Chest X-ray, AP view. Patient: 56 years old, sex M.
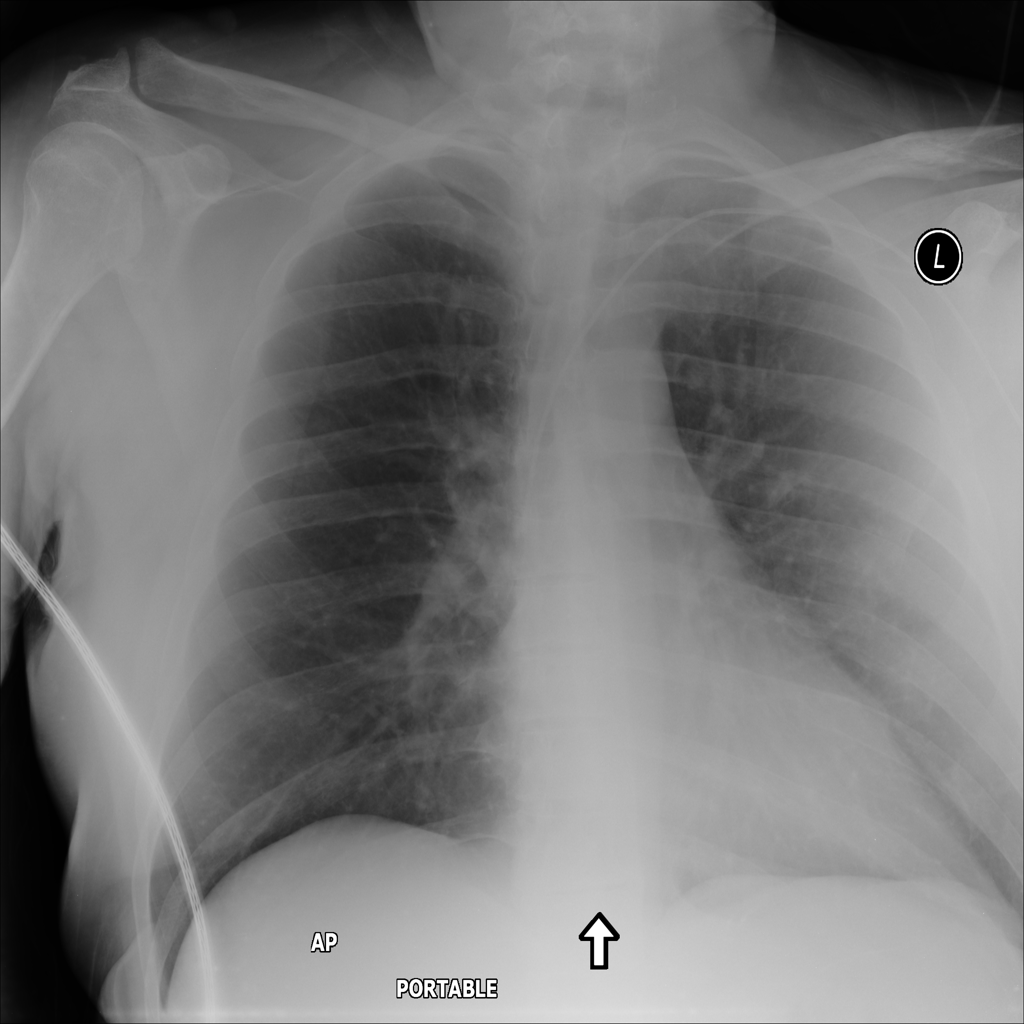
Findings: No Finding